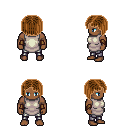
a pixel art fantasy rpg character, male body template, human, dark skin, white tunic, metal pants, brown pageboy hairstyle, leather bracers, four views (front, back, left, right), 2x2 character sprite sheet, small pixel art, hard edges, no anti-aliasing